Question: By default, autocompletion is lowercase. Is there any way to have it uppercase?

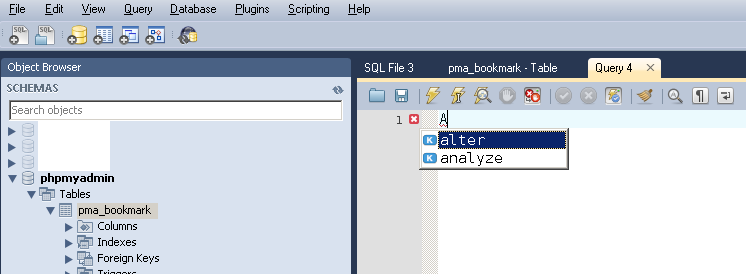
Answer: I submitted <URL>:
> Description: The autocompletion uses lowercase instead of uppercase,
which is inconsistent with the SQL generated e.g. when altering a
table, as well as with the ANSI standard
<URL> Demo:
<URL>How to repeat: In the SQL Editor, type "AL" then hit Ctrl+Space to
trigger the auto completion. Demo: <URL>Suggested fix: Use uppercase.
The issue is now solved:
> Fixed as of the upcoming MySQL Workbench 6.0.4 release, and here's the
changelog entry:A new preference was added to toggle casing for the generated keywords
in the auto completion list. "Edit", "Preferences", "SQL Editor TAB",
"Use uppercase keyboards on completion".